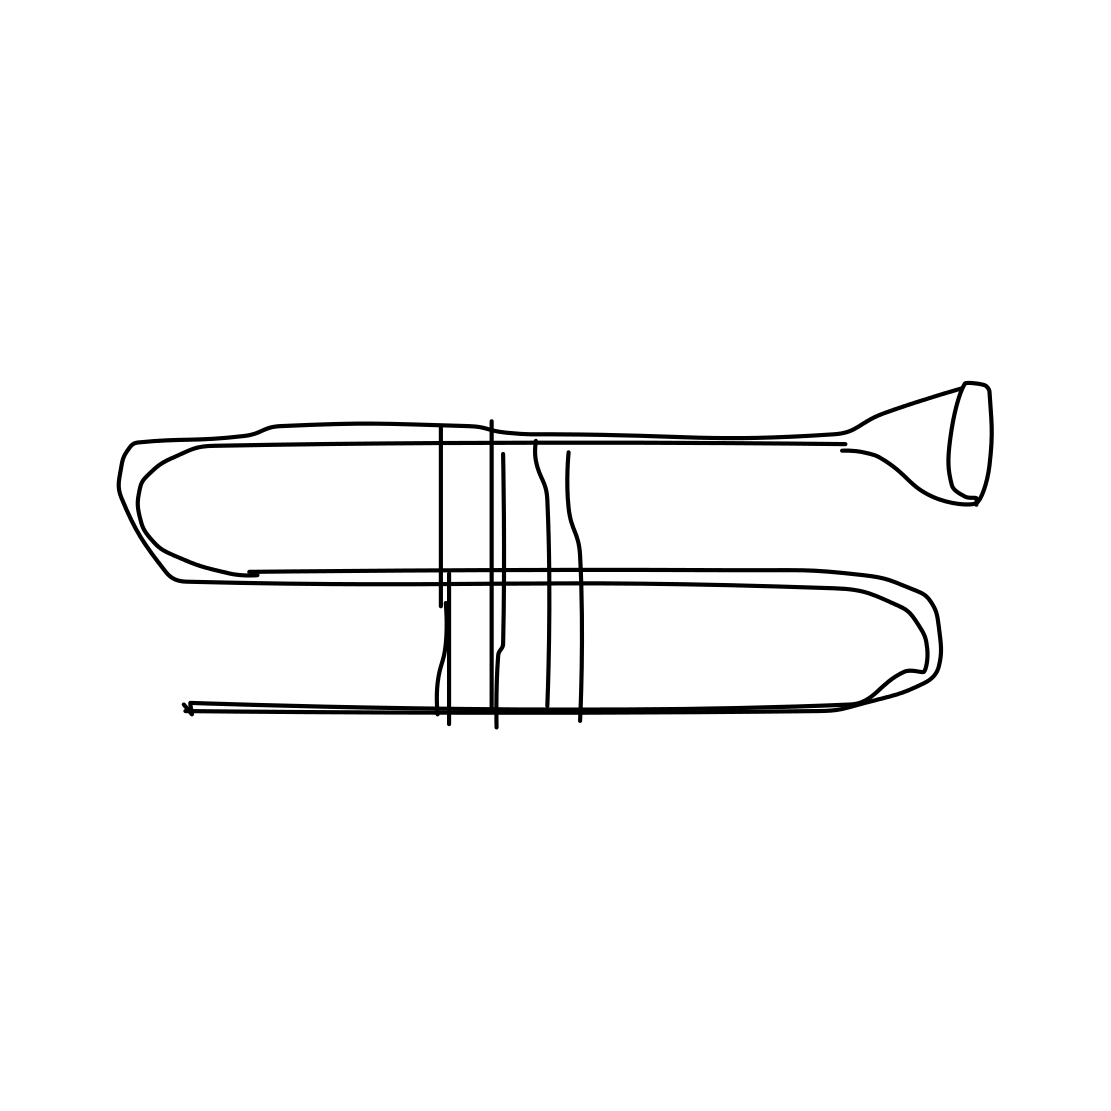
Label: trombone